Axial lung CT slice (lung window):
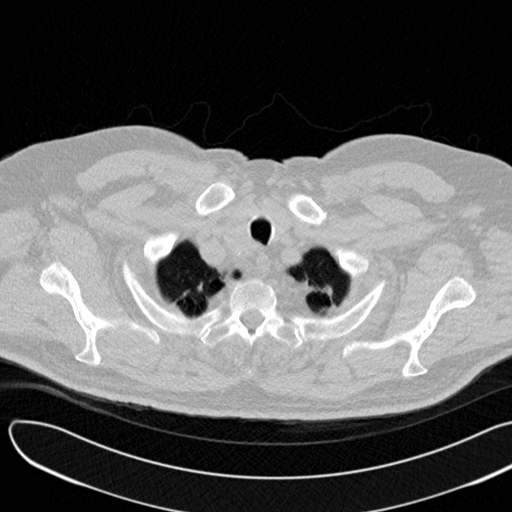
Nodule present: no